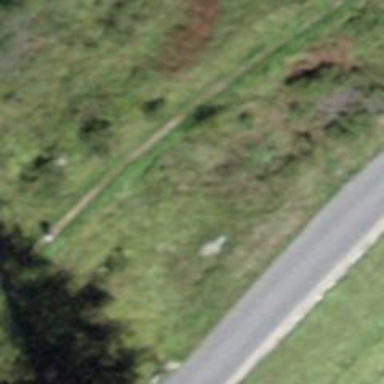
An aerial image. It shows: Brown bench in the vicinity.